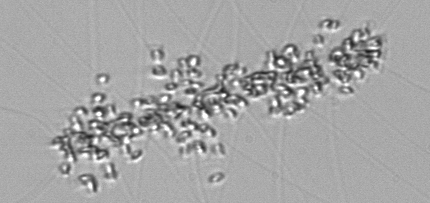
Label: Chaetoceros_didymus_TAG_external_flagellate